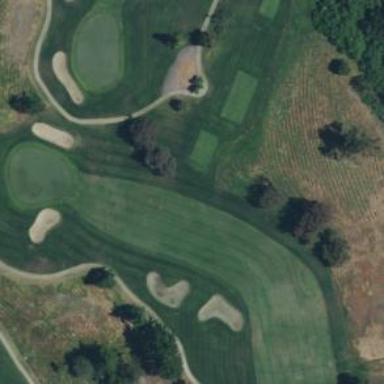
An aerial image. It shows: Golf tee.